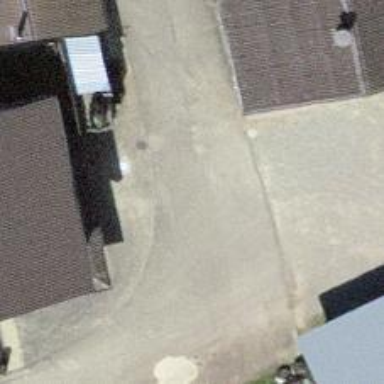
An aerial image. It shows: Farm shop.